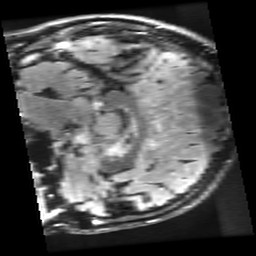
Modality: FLAIR
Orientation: sagittal
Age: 20
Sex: male
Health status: healthy
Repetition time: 12 s
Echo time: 0.09782 s